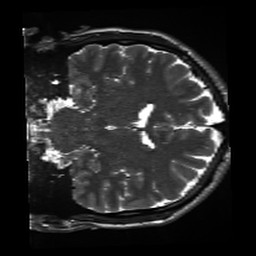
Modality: inplaneT2
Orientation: coronal
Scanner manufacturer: siemens
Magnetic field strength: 3 T
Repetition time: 11 s
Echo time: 0.059 s